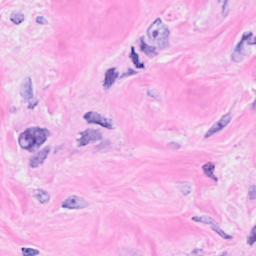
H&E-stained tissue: Breast